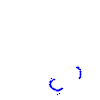
Particle: proton